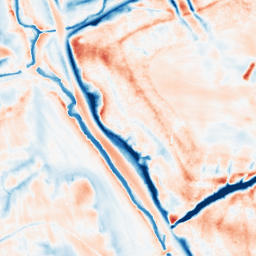
Category: edge_preserving
Decomposition family: guided
Decomposition parameters: radius: 8
eps: 0.01
Upsampling method: bilinear
Upsampling parameters: scale: 4
Upsampling scale: 4